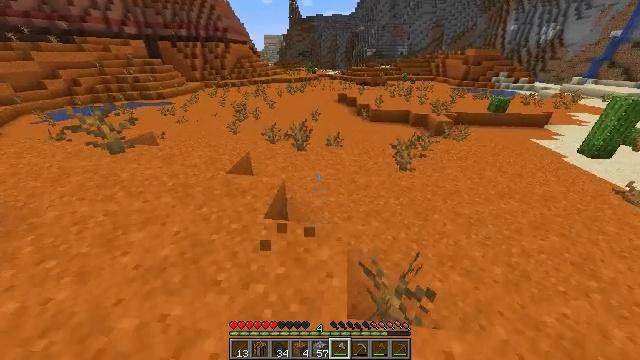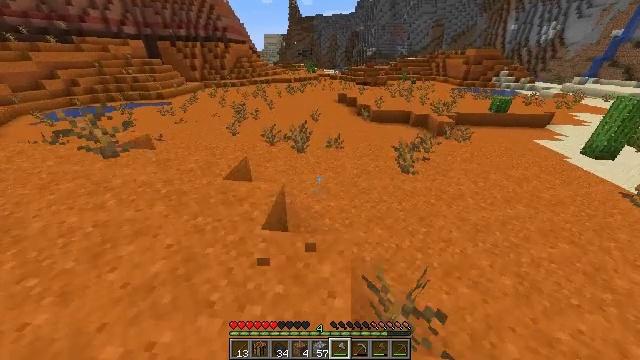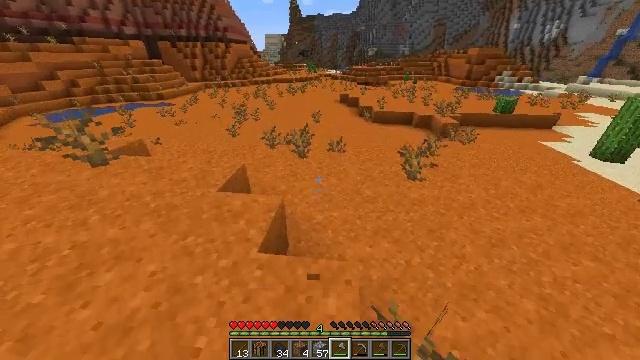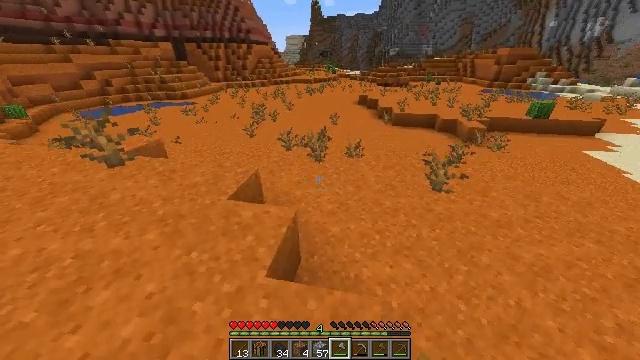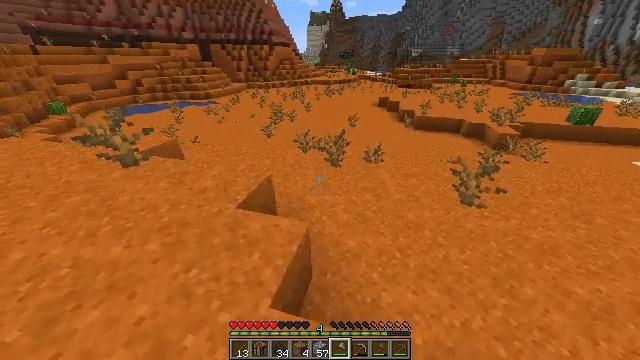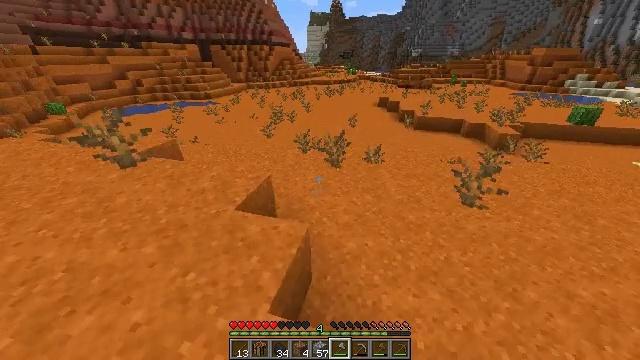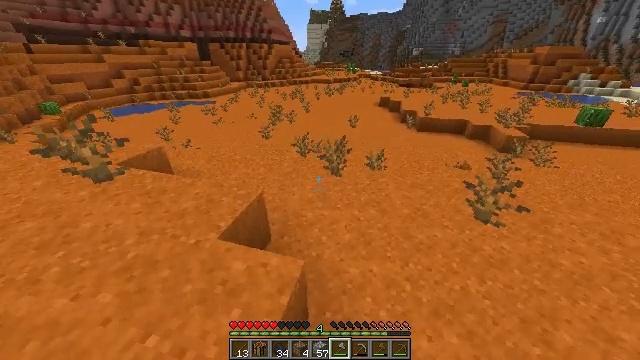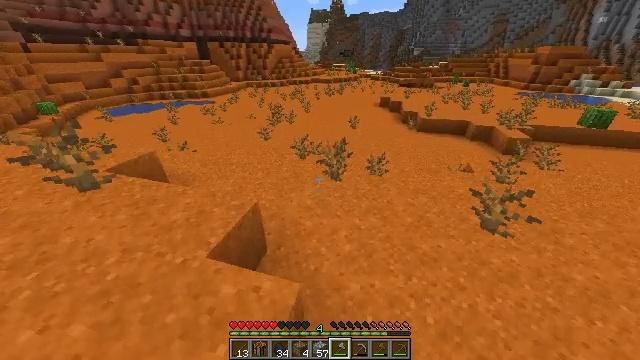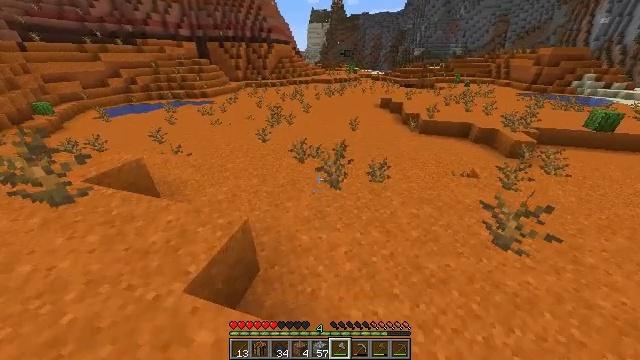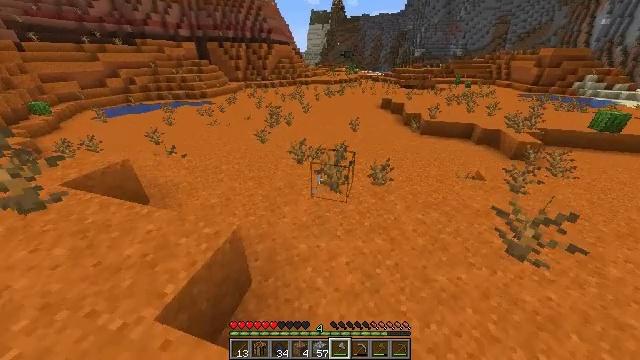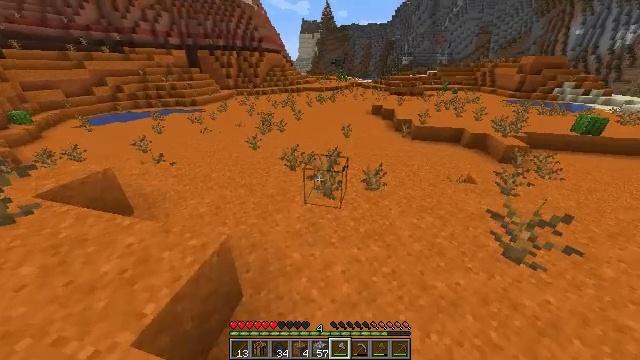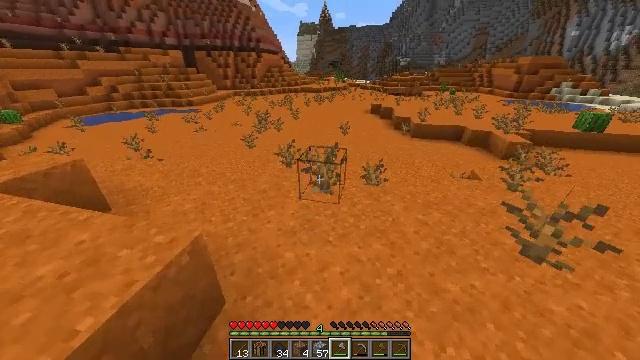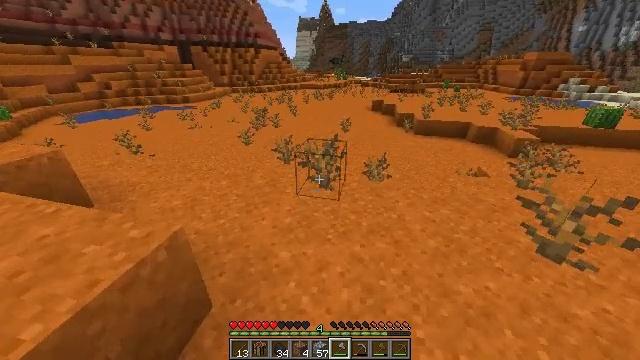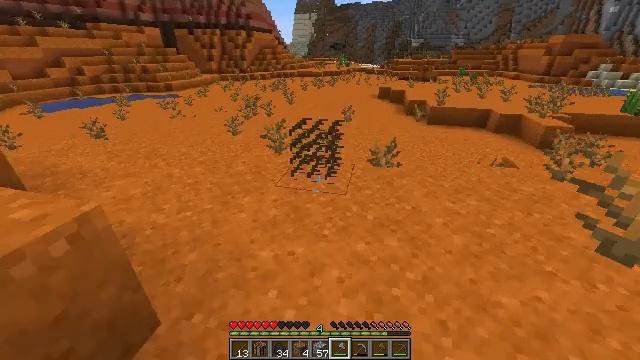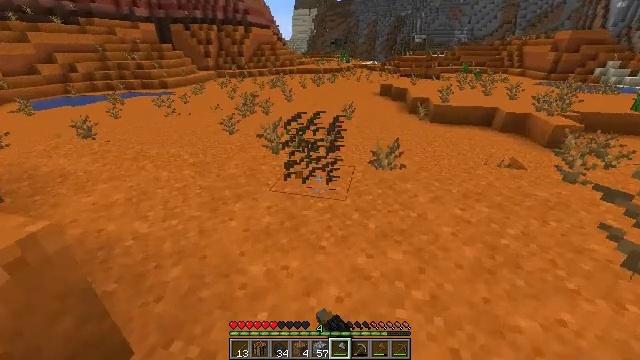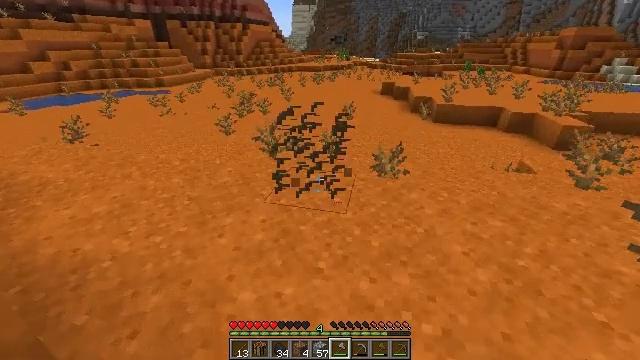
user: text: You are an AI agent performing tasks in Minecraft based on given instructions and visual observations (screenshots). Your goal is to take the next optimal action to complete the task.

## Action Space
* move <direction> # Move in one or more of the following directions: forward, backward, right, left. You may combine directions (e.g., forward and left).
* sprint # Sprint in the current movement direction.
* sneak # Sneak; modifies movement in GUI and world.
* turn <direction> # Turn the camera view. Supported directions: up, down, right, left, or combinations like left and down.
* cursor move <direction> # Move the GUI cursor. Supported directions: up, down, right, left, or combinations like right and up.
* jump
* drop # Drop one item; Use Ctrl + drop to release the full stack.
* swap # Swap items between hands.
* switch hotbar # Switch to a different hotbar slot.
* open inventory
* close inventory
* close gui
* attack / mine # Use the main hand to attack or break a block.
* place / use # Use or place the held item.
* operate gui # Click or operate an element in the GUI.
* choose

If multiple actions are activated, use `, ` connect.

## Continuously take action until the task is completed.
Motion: motion action
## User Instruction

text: Left click to mine the dead bush.
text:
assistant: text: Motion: move forward
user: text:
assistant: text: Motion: move forward
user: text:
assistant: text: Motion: move forward, turn left, attack / mine
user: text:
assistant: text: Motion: move forward, turn left, attack / mine
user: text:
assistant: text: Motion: move forward, attack / mine
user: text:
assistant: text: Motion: move forward, attack / mine
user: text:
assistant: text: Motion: move forward, attack / mine
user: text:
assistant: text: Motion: move forward, attack / mine
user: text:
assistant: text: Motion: move forward, attack / mine
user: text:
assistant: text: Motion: move forward, turn right and up, attack / mine
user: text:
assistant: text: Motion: move forward, attack / mine
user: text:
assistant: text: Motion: move forward, attack / mine
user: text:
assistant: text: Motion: move forward, attack / mine
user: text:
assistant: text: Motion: move forward, attack / mine
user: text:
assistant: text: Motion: move forward, attack / mine
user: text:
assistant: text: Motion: move forward, turn left, attack / mine
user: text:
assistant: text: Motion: move forward, turn left, attack / mine
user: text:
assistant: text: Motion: move forward, attack / mine
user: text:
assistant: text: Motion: move forward, attack / mine
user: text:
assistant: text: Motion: move forward, attack / mine
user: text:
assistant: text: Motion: move forward, attack / mine
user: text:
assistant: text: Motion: move forward, attack / mine
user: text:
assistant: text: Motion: move forward, attack / mine
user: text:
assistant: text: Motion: move forward, turn left, attack / mine
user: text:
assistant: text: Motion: move forward, turn left, attack / mine
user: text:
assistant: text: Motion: move forward, turn left, attack / mine
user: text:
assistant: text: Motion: move forward, turn left, attack / mine
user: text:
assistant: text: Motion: move forward, attack / mine
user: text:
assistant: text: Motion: move forward, attack / mine
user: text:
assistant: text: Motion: move forward, attack / mine